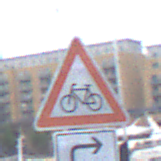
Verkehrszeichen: RadverkehrRechts
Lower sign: RichtungsangabeDurchPfeile5
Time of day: MorningAfternoon
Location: Outdoor (Urban)
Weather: Overcast
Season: NotSpecified
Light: Natural